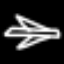
Label: airplane